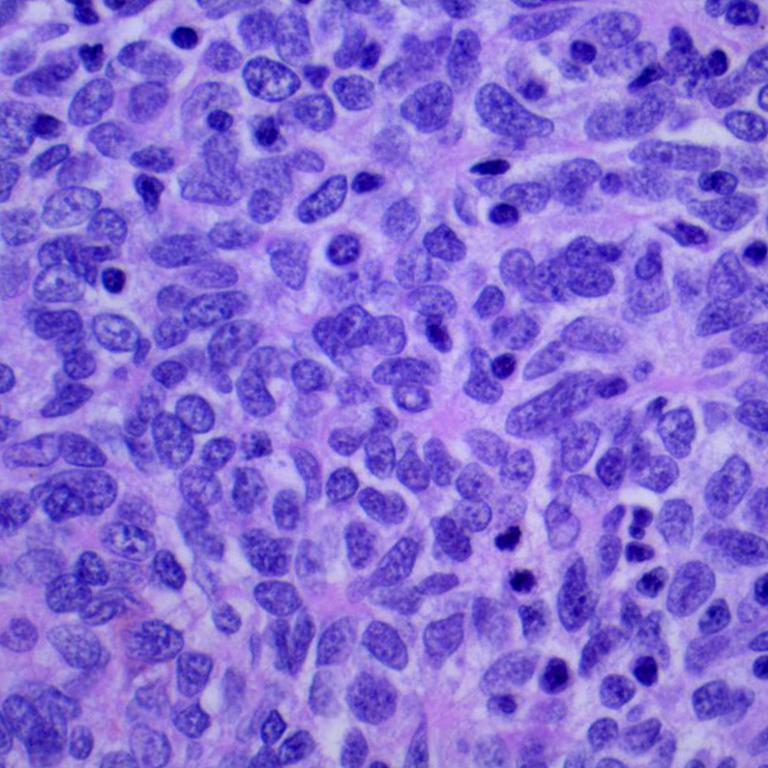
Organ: lung
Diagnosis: squamous carcinomas